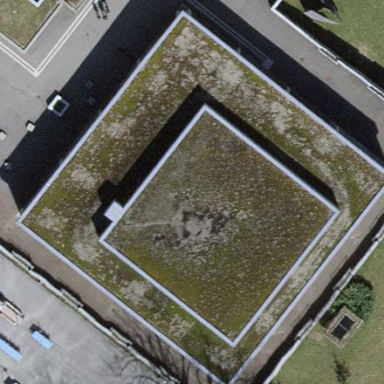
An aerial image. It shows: University building with flat roof.